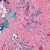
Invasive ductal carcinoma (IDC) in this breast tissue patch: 0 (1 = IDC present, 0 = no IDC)